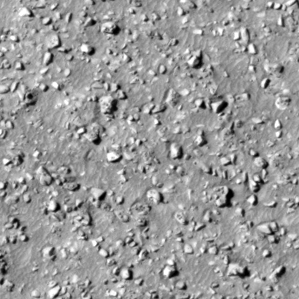
Label: non_frost